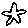
Label: star